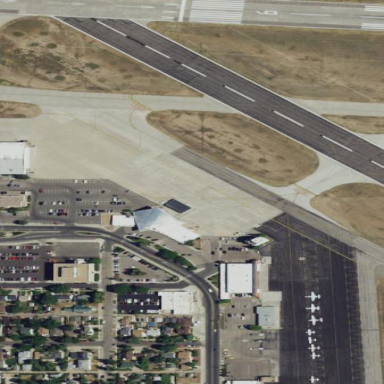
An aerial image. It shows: Apron at the airport.